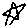
Label: star